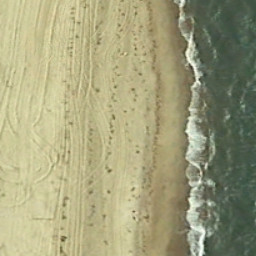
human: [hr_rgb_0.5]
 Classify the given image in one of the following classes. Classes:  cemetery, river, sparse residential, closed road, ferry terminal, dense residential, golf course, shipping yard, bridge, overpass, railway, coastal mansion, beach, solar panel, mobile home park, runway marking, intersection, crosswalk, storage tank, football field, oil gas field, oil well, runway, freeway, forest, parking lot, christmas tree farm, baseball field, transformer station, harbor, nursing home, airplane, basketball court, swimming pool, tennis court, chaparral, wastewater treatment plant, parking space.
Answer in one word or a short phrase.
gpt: beach